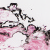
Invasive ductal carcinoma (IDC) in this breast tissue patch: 0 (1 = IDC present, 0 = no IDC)